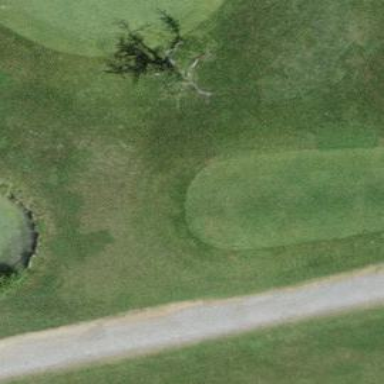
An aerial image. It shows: Grassy area designated as golf tee.